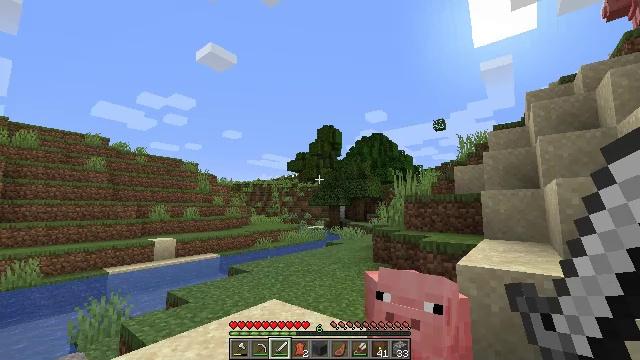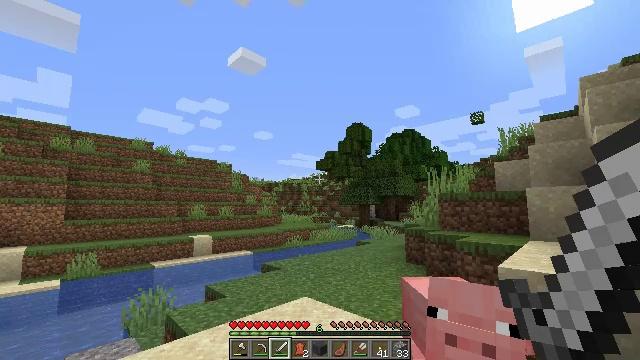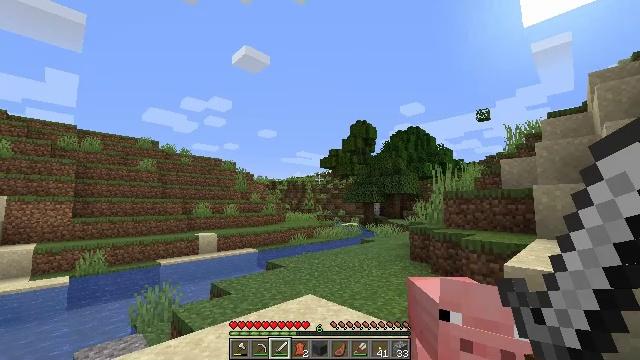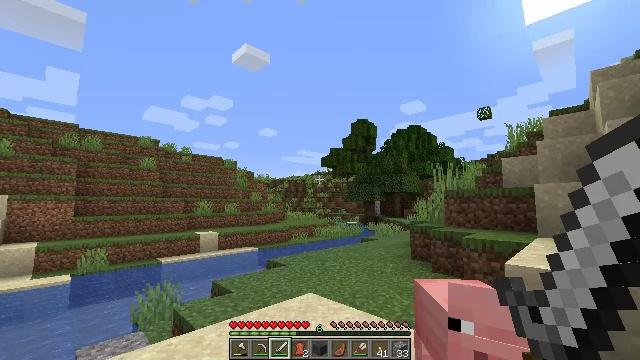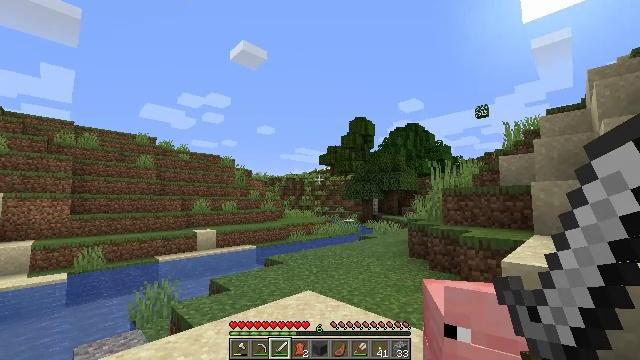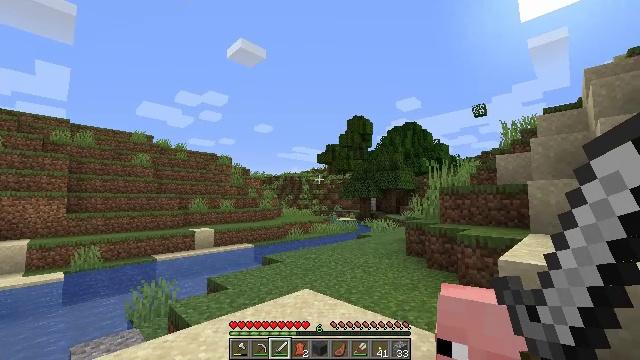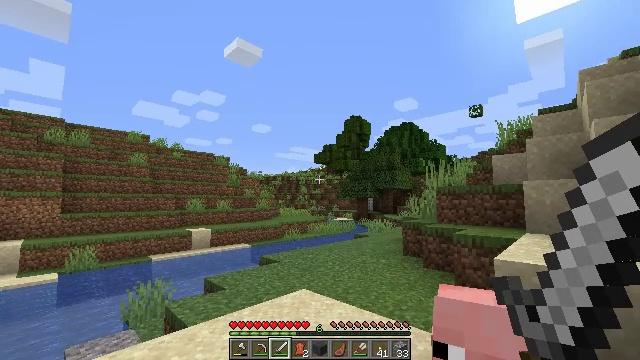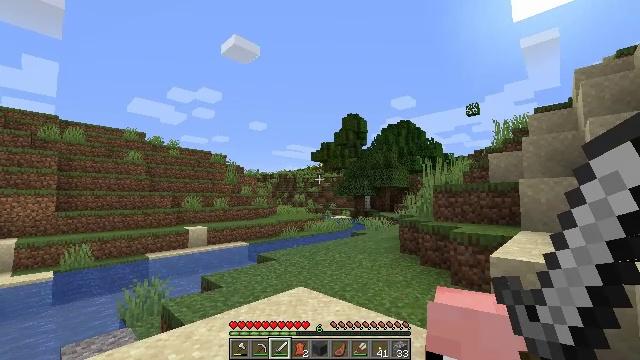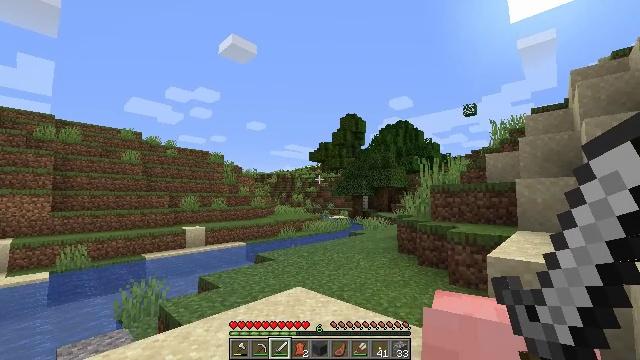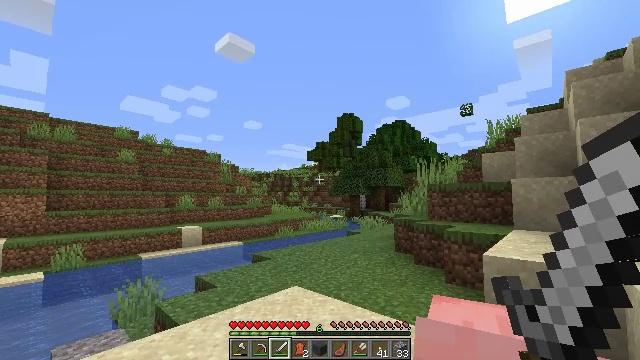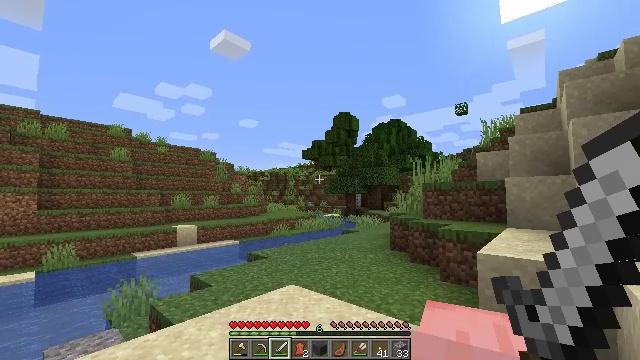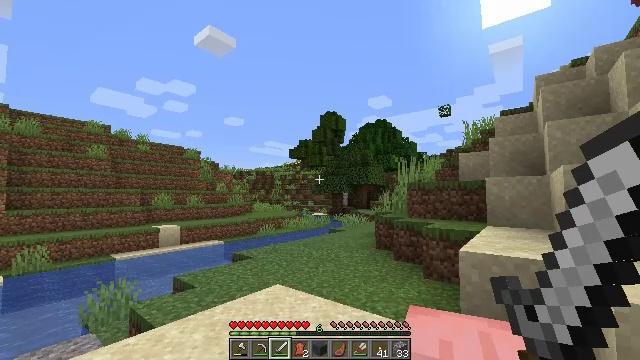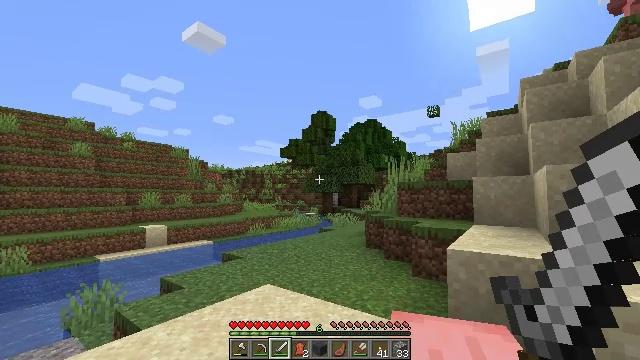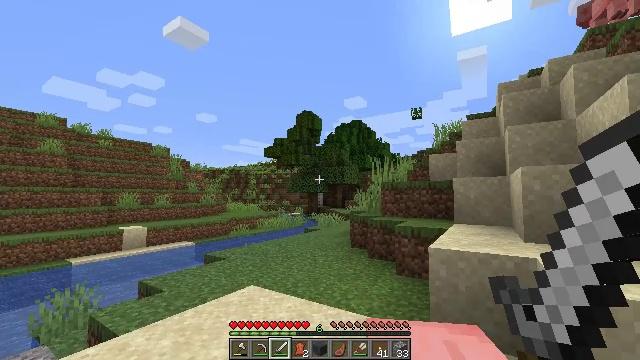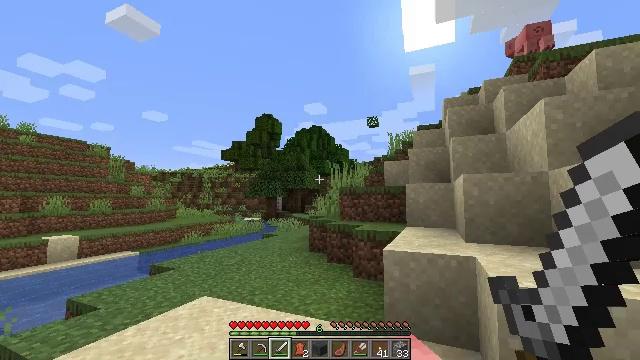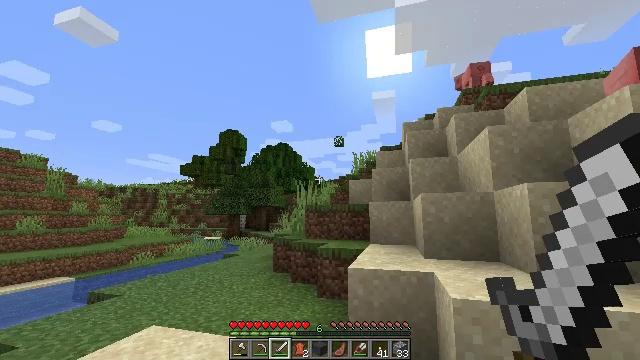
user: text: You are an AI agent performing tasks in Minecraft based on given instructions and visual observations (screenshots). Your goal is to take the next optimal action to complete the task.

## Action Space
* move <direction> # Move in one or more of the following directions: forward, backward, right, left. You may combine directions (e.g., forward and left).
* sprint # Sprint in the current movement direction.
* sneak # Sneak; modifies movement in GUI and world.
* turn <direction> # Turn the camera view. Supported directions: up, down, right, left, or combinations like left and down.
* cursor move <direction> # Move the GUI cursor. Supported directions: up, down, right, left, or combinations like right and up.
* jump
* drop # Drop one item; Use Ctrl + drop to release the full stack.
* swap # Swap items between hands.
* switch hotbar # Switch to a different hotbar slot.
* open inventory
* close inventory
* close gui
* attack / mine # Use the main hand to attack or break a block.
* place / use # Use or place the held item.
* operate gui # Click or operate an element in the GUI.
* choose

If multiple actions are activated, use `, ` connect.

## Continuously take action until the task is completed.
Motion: motion action
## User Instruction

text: Collect beetroots from the field.
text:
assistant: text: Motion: turn left
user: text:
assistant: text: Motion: no_op
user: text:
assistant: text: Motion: no_op
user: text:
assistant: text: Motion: no_op
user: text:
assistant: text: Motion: no_op
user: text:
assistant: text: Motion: no_op
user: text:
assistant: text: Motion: no_op
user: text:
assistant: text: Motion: no_op
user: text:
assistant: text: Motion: no_op
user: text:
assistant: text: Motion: no_op
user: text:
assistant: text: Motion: turn right
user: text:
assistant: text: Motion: turn right
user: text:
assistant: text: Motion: turn right
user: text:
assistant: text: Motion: turn right and up
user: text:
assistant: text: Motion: turn right and up
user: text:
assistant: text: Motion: turn right and up
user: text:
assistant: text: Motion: turn right
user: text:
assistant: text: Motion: no_op
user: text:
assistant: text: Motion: no_op
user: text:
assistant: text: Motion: no_op
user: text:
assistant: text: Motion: no_op
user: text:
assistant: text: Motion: no_op
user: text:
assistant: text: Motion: no_op
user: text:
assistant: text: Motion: turn right
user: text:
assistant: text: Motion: turn right
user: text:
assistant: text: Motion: no_op
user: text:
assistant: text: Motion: no_op
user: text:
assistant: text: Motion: no_op
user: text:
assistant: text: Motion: no_op
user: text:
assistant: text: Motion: no_op